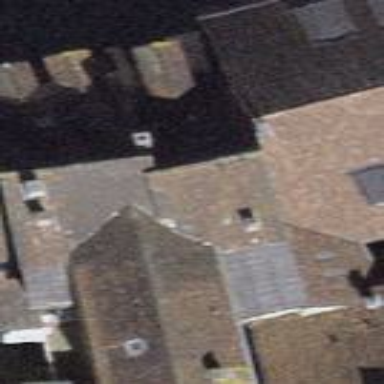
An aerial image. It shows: Building with tile roof.